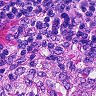
Metastatic tissue present: no